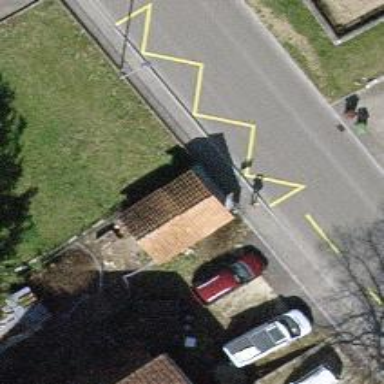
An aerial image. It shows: Bus stop with sheltered platform for public transport.